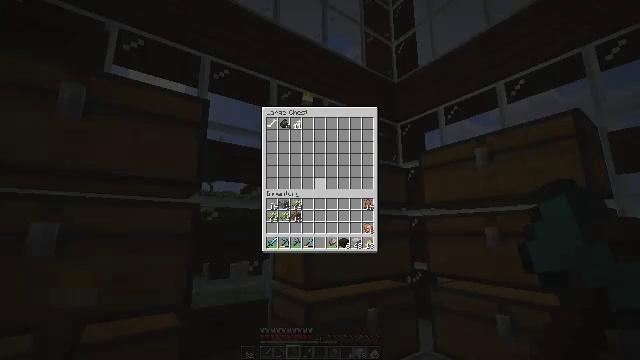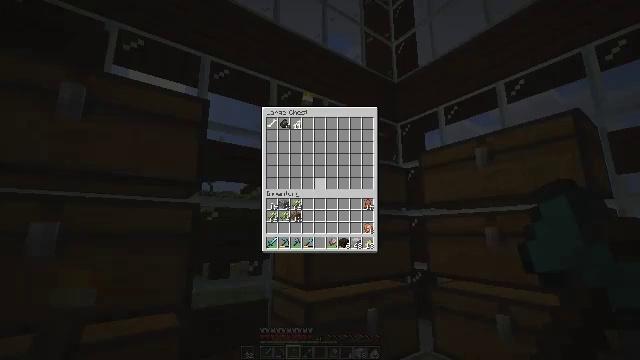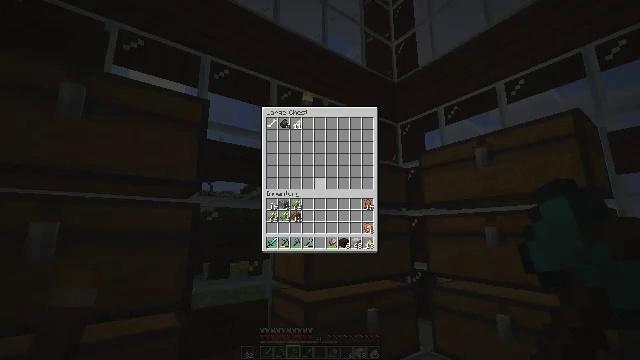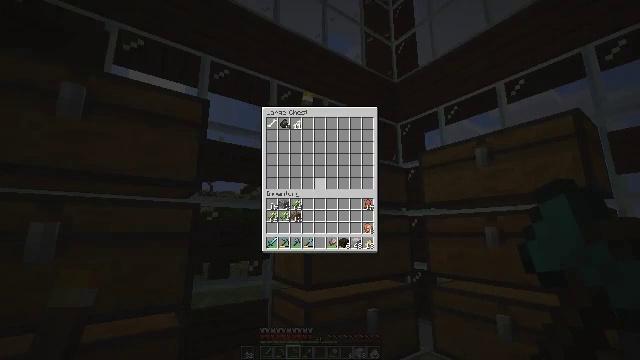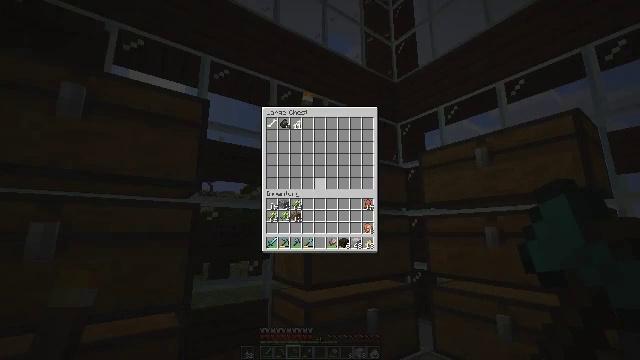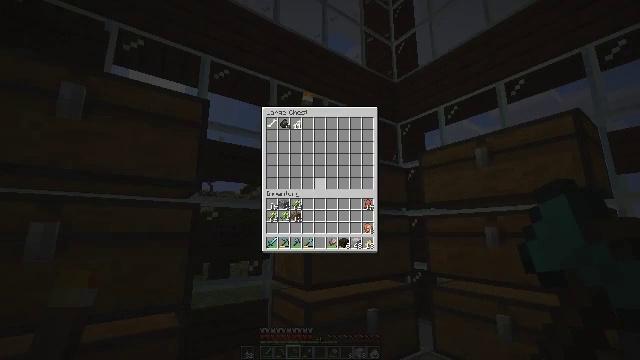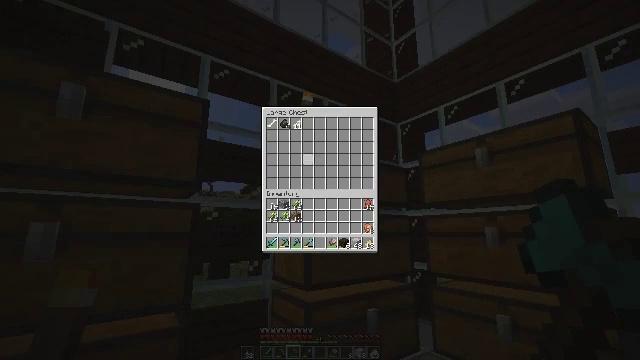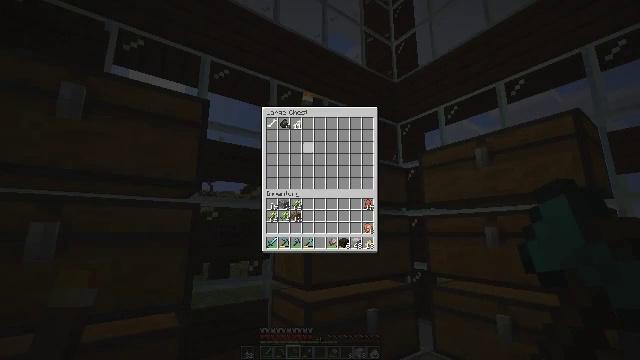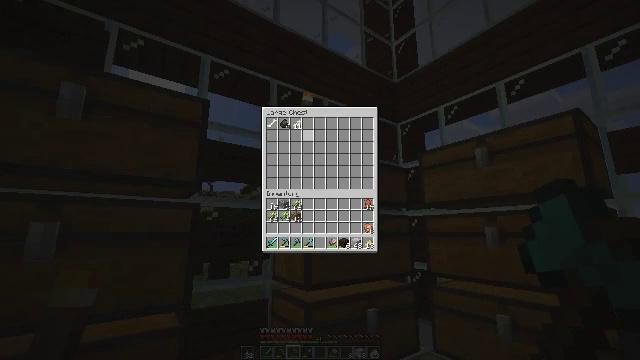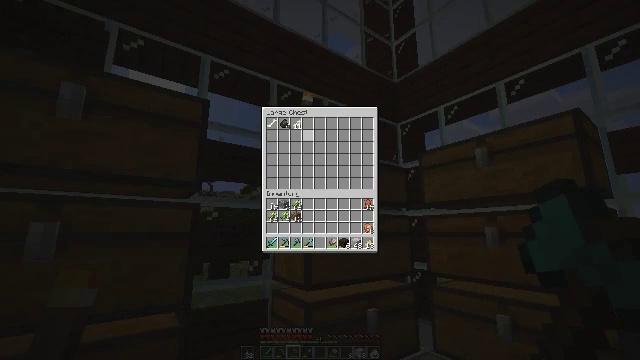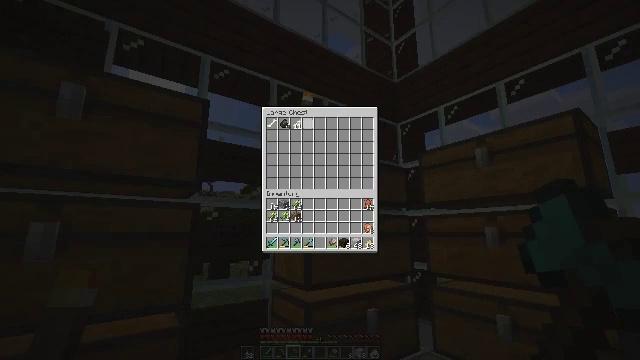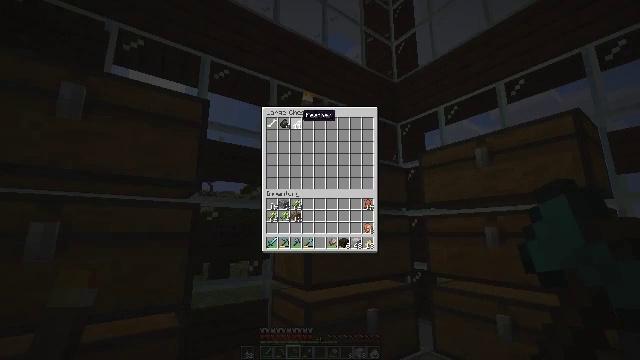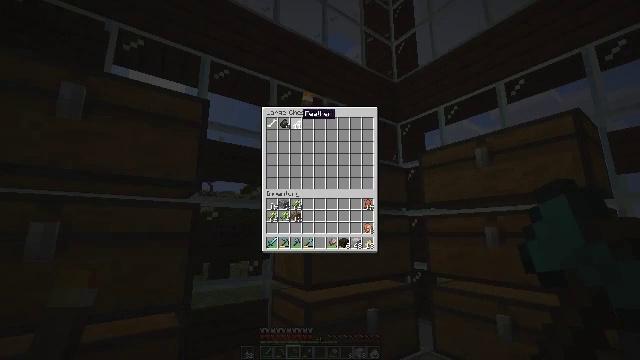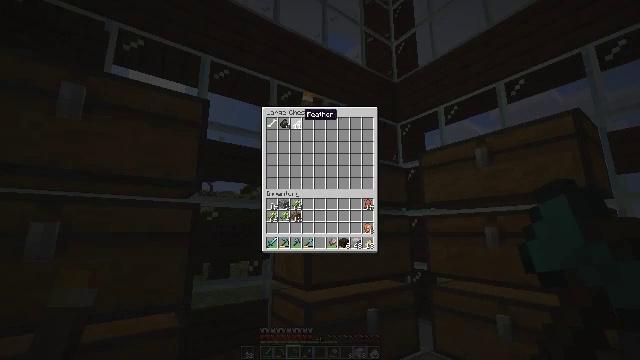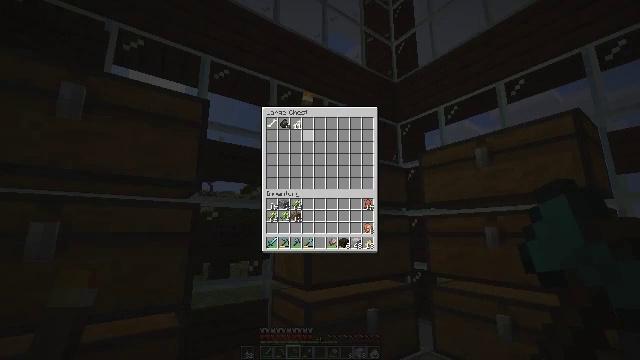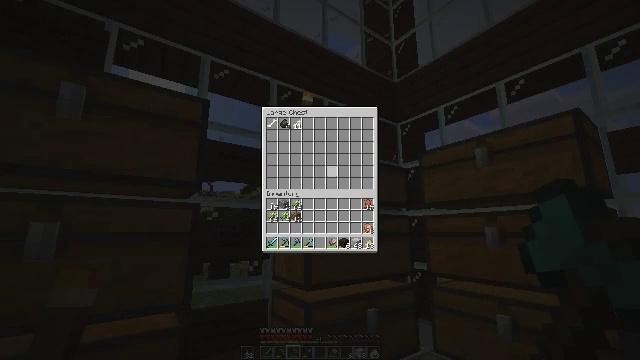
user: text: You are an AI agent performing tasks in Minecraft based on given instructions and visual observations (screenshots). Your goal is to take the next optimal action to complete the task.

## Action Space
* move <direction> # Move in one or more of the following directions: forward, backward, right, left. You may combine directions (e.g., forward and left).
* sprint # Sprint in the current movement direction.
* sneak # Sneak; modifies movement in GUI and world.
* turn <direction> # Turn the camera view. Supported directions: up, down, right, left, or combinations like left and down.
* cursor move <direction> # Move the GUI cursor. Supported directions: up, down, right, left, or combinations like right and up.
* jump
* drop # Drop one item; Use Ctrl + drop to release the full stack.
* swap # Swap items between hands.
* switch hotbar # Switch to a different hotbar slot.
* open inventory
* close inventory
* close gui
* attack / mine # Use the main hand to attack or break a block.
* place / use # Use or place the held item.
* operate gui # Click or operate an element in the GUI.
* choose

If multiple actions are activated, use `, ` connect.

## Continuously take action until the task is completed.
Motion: motion action
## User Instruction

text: Harvest dark oak log for resources.
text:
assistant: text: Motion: no_op
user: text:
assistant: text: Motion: turn down
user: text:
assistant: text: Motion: no_op
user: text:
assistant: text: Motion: no_op
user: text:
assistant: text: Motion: turn up
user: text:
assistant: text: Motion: turn left and up
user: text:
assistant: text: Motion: turn left and up
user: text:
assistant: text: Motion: turn up
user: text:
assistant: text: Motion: no_op
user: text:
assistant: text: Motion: turn up
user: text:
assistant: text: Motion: turn left and up
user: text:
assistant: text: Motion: no_op
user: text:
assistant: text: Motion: no_op
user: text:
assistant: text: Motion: turn right and down
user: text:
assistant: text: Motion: turn right and down
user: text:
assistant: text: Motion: turn right and down
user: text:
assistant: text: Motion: turn right and down
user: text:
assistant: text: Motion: turn right and down
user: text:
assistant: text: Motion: turn right and down
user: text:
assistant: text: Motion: no_op
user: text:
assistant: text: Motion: no_op
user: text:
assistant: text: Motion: turn left
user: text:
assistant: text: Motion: turn left and up
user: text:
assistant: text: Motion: turn left and up
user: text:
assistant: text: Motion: turn left
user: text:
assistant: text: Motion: turn left
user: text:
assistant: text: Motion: no_op
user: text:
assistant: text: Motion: no_op
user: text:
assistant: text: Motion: turn right
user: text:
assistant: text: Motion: turn right